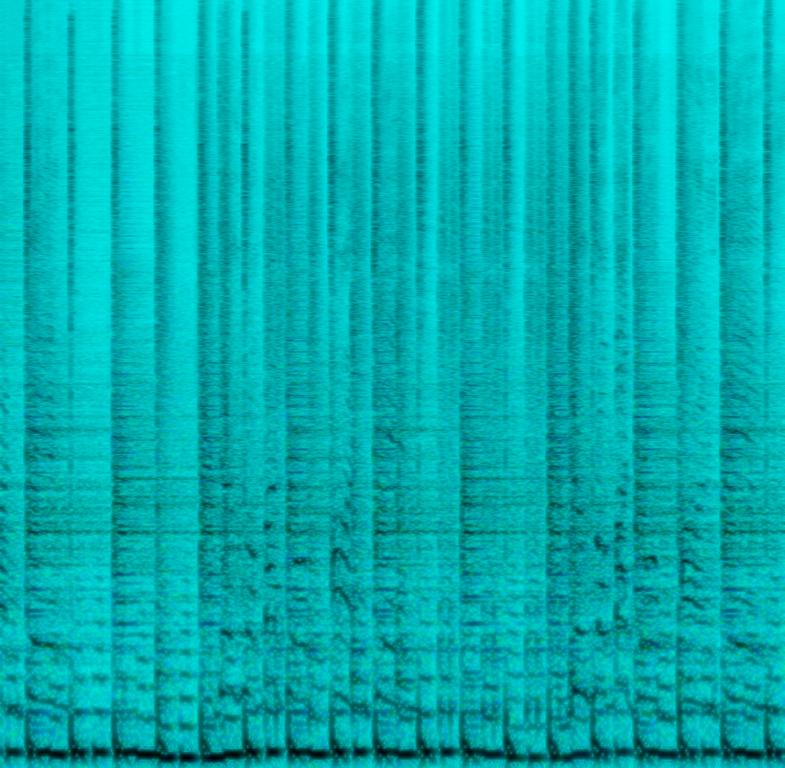
A female singer sings this cool melody. The song is medium tempo with a percussive bass line, slick drumming rhythm, guitar accompaniment , keyboard accompaniment and various percussion hits. The song has a strong dance groove and retro pop in style.